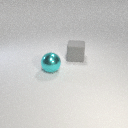
large gray rubber cube behind large cyan metal sphere